Field crop: tomato
Growth stage: 1
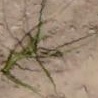
Species: cyperus